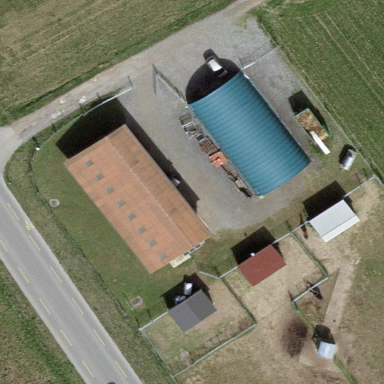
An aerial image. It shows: Farmyard area.